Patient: sex F, age 47
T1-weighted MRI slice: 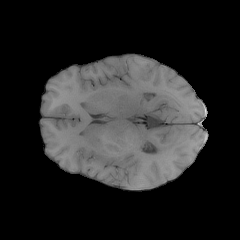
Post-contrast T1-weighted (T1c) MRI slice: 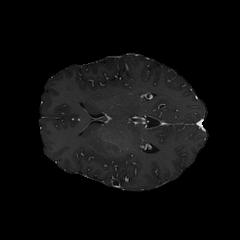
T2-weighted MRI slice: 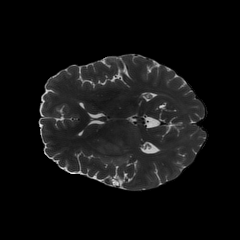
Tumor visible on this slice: yes
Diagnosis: Astrocytoma, IDH-wildtype
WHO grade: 2